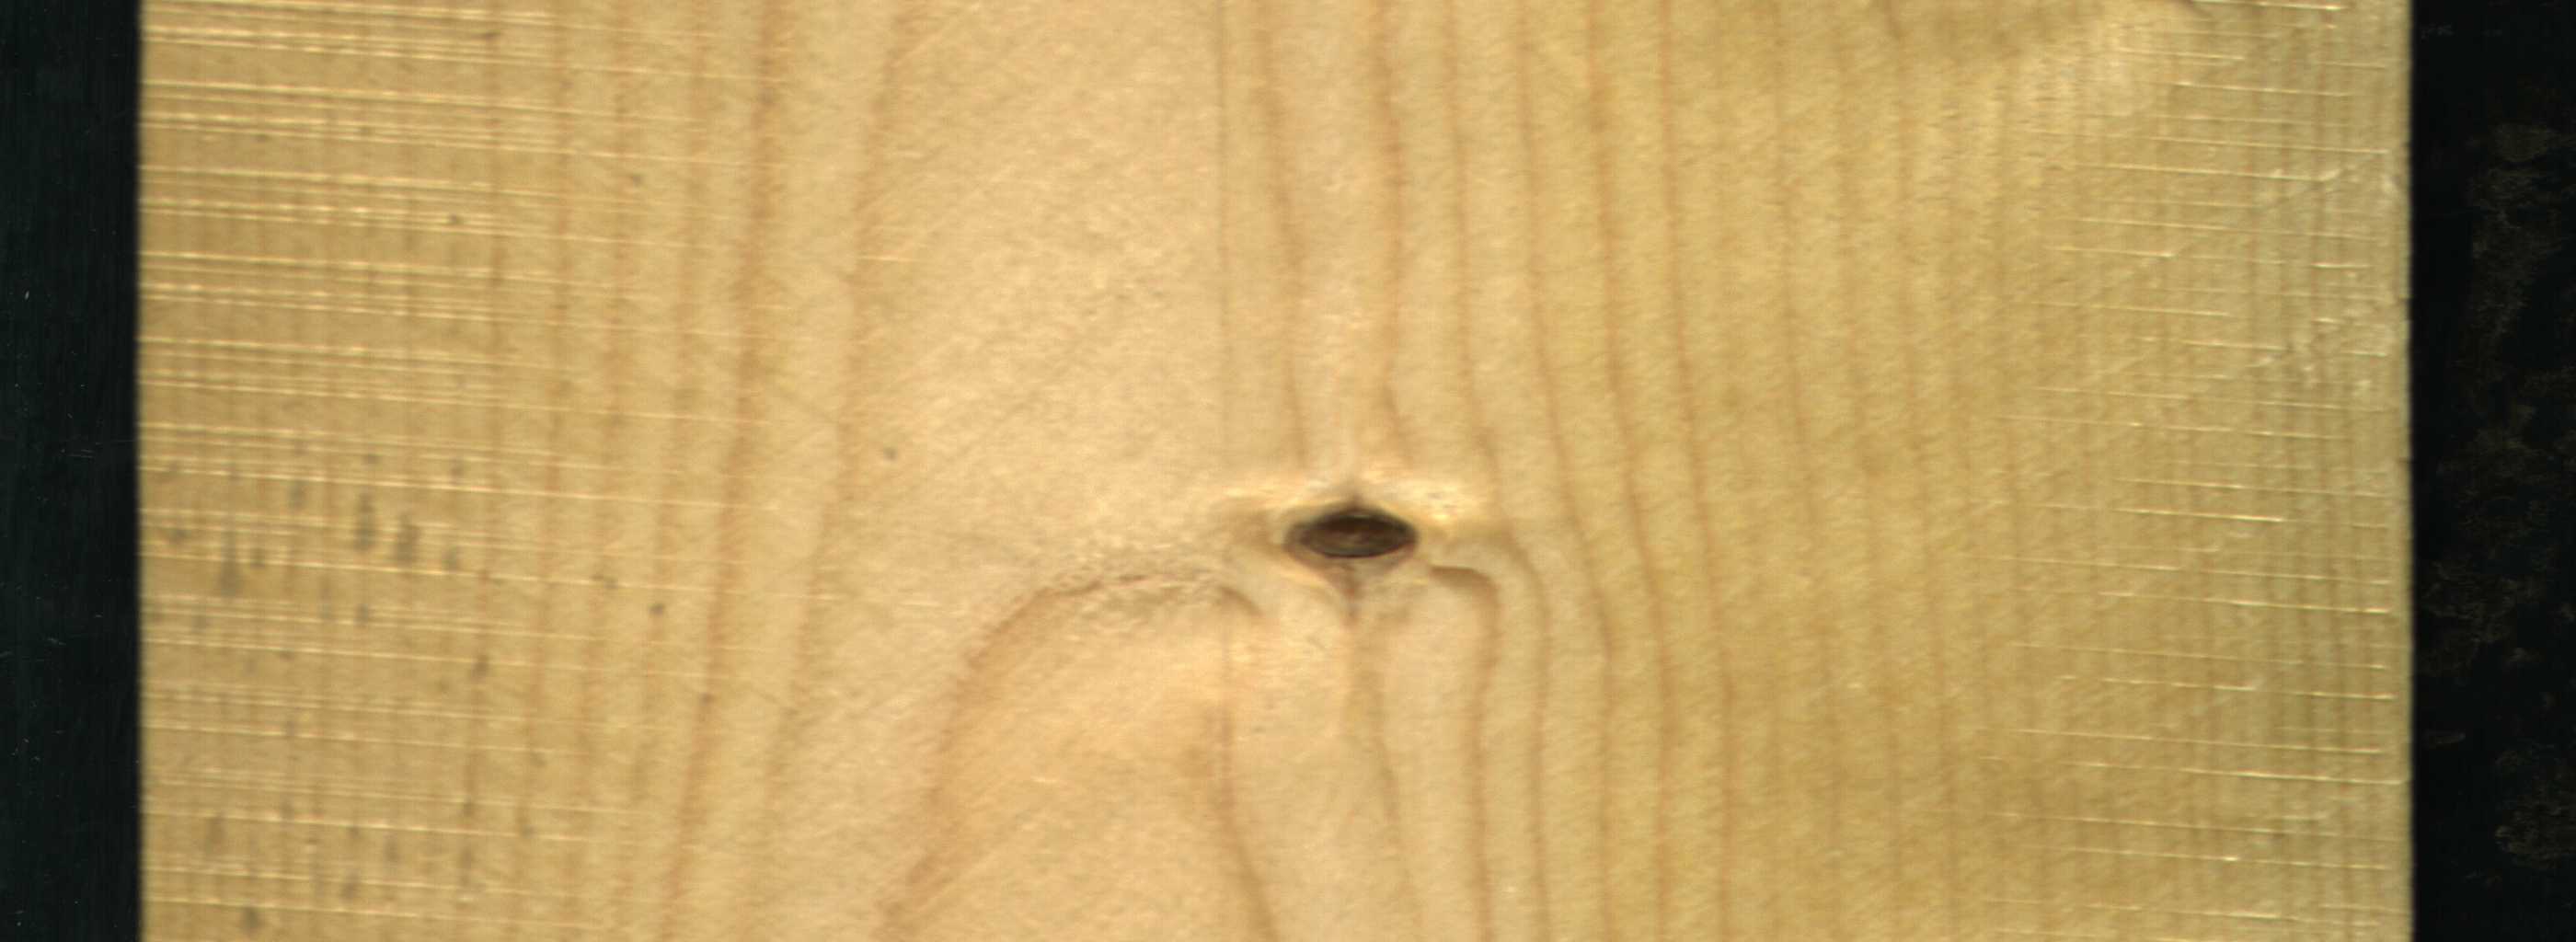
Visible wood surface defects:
Dead_Knot